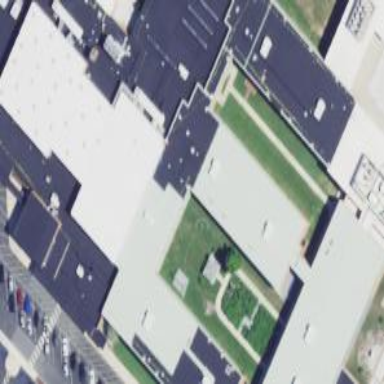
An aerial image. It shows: School building.